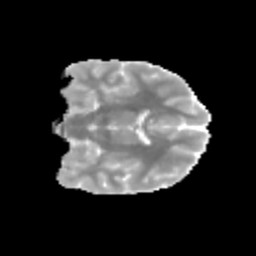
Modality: MD
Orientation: coronal
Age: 12
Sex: male
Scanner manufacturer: siemens
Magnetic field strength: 3 T
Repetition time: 3.8 s
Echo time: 0.07 s